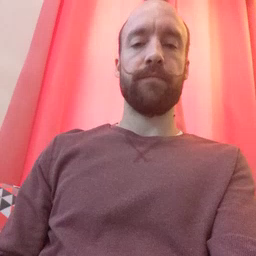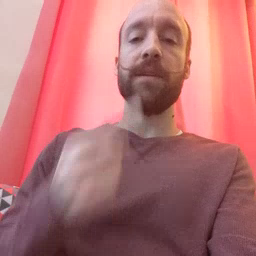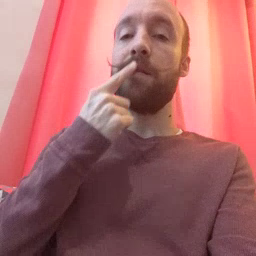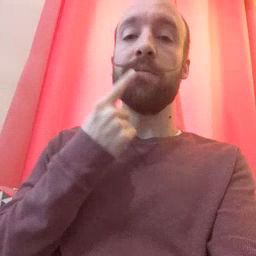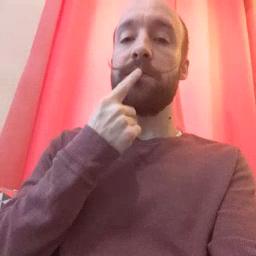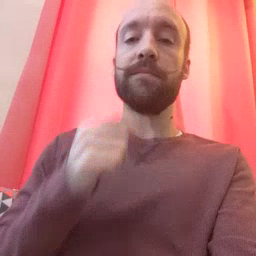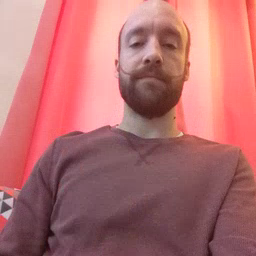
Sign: lips